Interaction volume radius: 10 \u00c5
Interaction volume height: 30 \u00c5
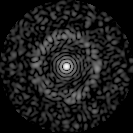
Disorder parameter: 0.8517